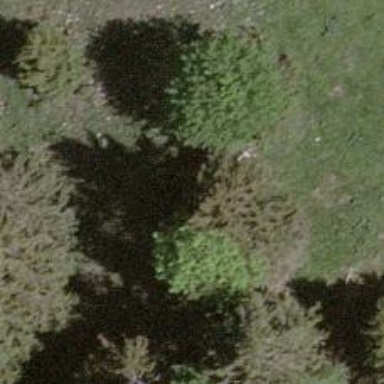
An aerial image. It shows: Beautiful tree in nature.